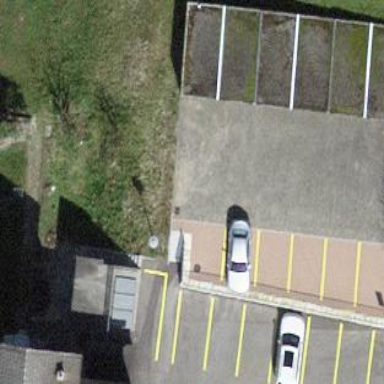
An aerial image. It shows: Group of garages.